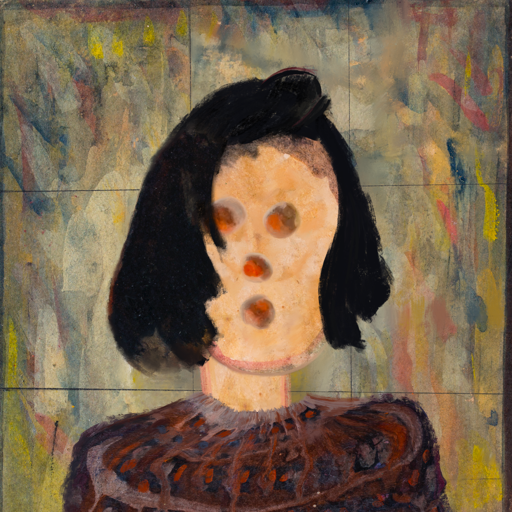
Background: GypsyMother, Head And Neck Front: Childish, Face Front: Rupkatha, Bust: Hypocrite, Hair Front: Mosgoul, Head Accessory: Blank, Second Necklace: Blank, Necklace: Blank, Baby: Blank